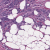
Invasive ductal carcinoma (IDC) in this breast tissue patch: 1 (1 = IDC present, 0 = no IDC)